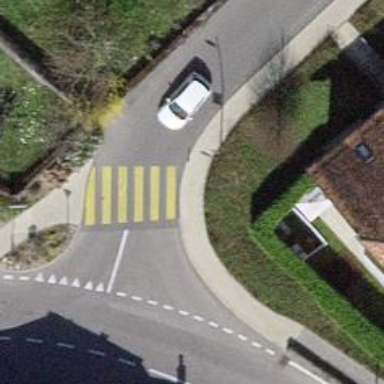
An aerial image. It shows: Zebra crossing on the road.